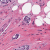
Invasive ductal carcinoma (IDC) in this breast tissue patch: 0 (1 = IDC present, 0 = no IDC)